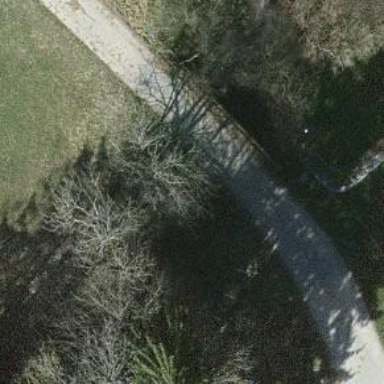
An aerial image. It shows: Service road that crosses over bridge.